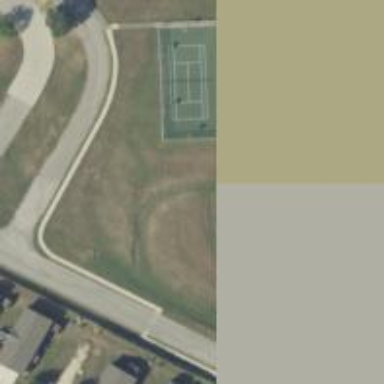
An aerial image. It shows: Basketball court in the leisure land pitch.